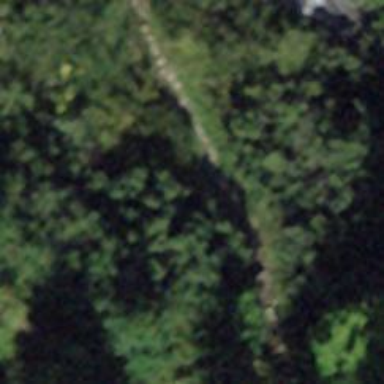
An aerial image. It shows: Path with excellent trail visibility.